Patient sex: M
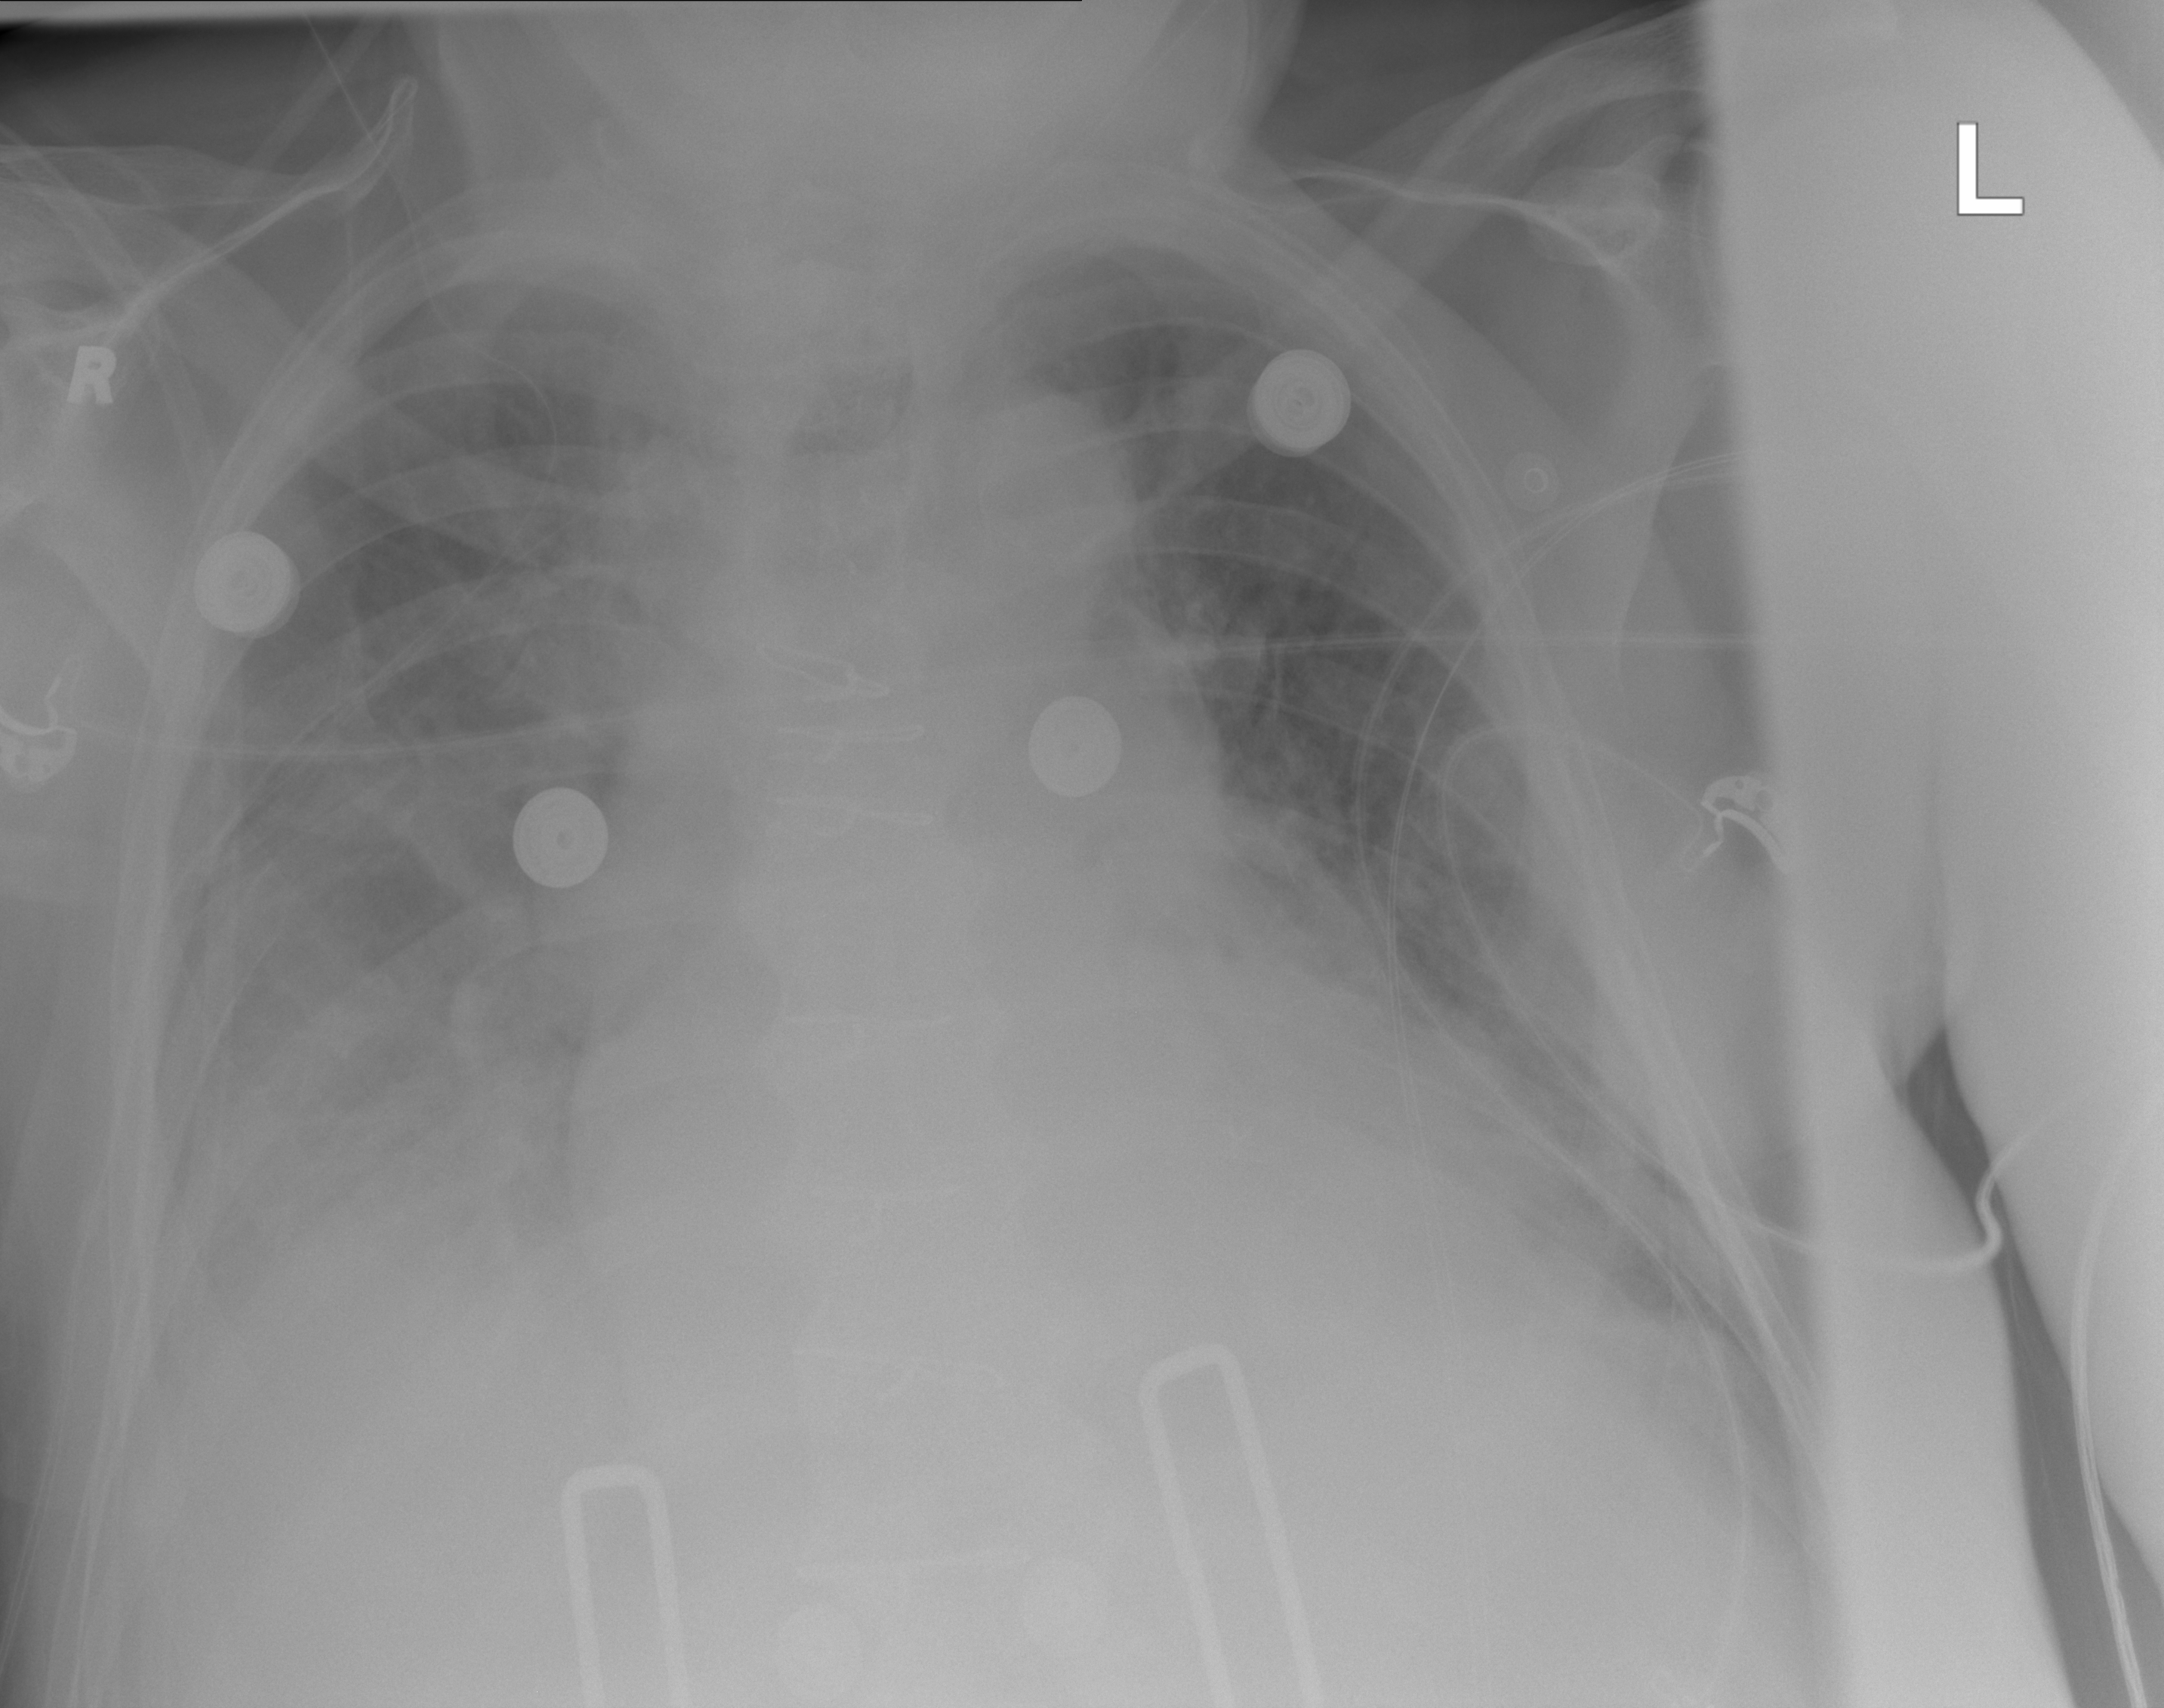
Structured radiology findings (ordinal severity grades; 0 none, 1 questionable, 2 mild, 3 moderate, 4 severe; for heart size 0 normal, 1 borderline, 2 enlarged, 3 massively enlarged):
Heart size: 2
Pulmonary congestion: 3
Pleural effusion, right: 2
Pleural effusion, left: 2
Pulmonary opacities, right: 3
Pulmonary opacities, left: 2
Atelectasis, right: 3
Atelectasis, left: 3